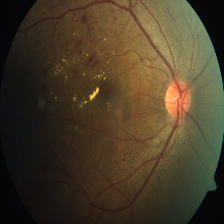
Diabetic retinopathy grade: Severe